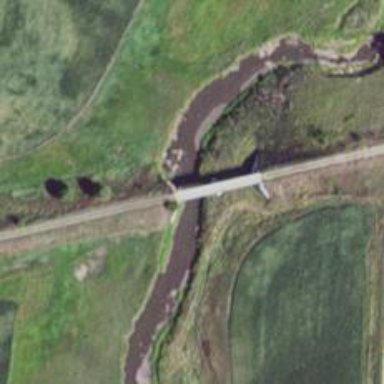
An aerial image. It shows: Abandoned railroad bridge.